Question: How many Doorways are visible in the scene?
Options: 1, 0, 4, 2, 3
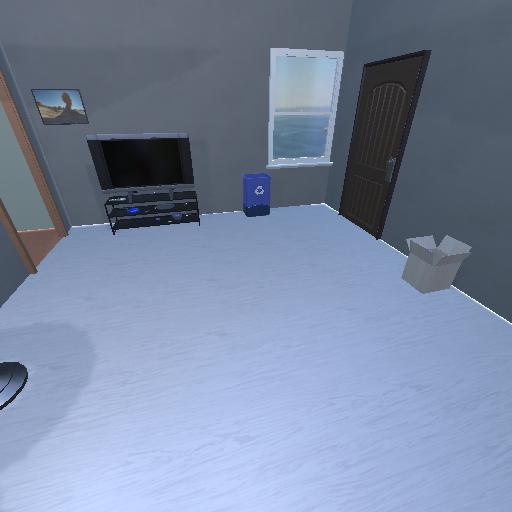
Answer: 1